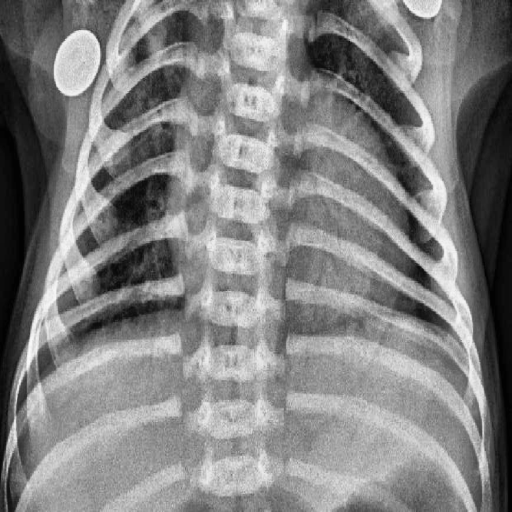
Finding: PNEUMONIA